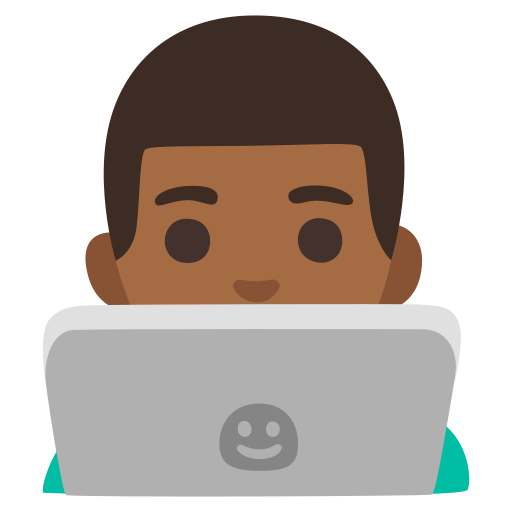
Emoji: 👨🏾‍💻